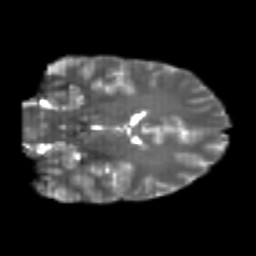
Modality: T2w
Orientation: coronal
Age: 24
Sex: male
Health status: healthy
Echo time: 0.074 s